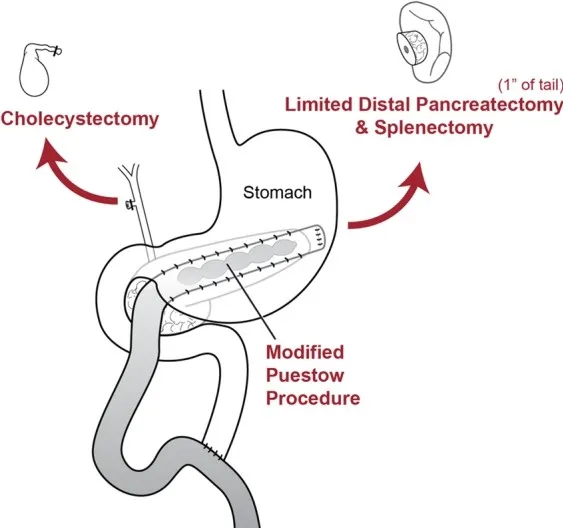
Diagram of the initial modified Puestow procedure.
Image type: radiology (x_ray)